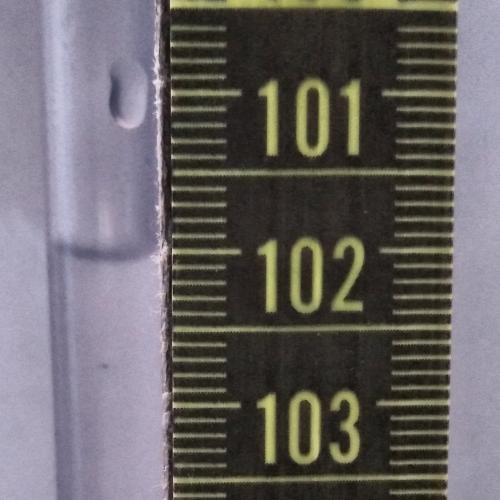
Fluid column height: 102.0 cm